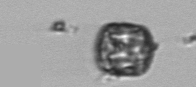
Label: Thalassiosira